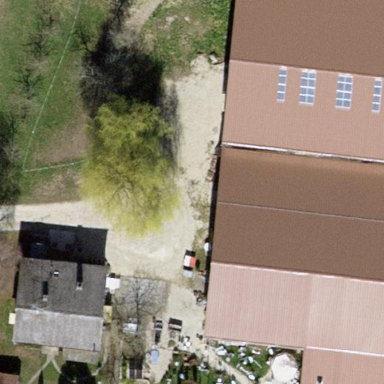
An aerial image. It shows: Farmyard area.